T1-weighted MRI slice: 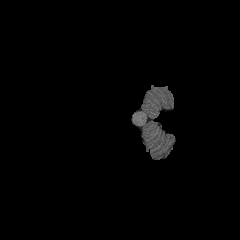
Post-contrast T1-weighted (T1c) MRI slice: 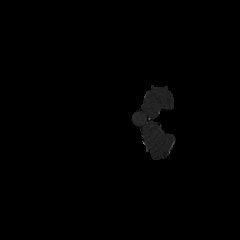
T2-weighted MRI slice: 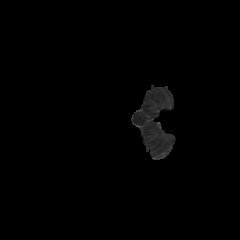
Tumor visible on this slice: no